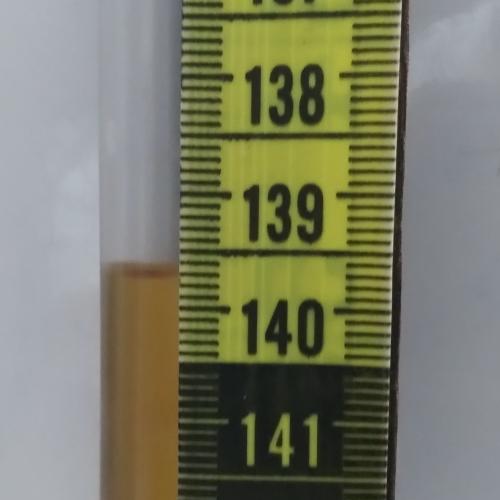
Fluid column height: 139.7 cm